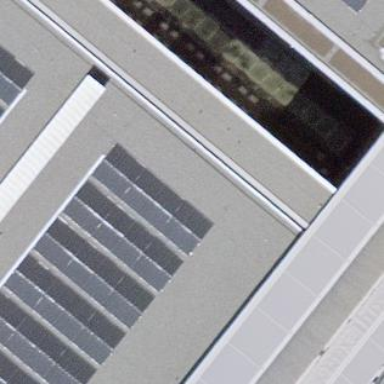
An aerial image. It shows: Solar power generator.